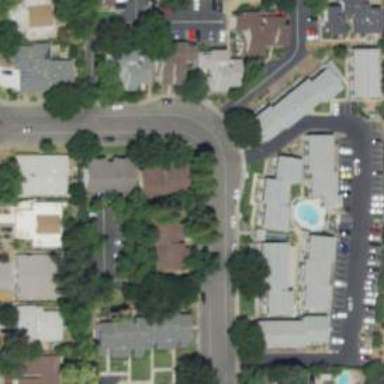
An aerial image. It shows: Residential road.